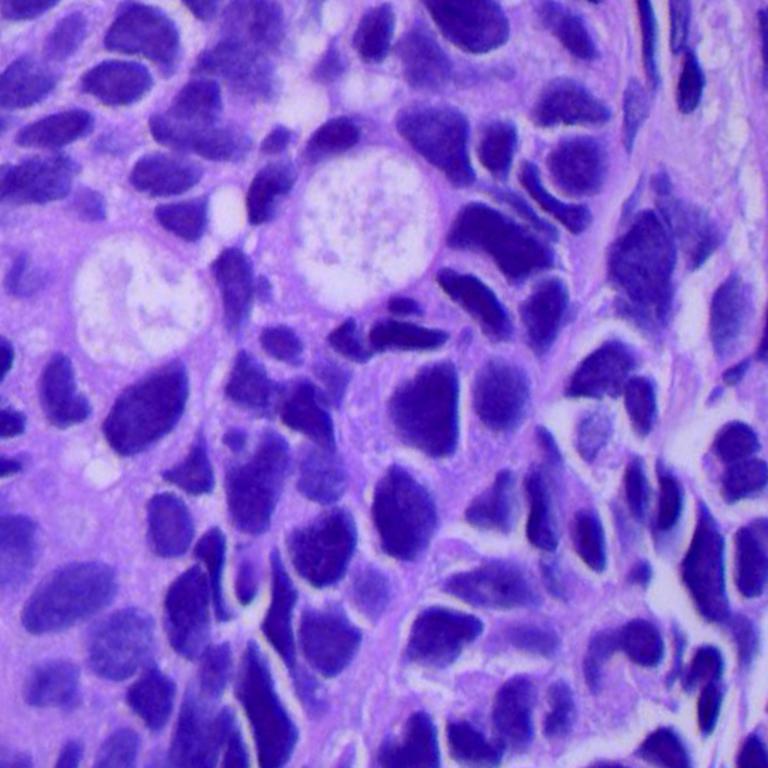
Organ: lung
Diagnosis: adenocarcinomas